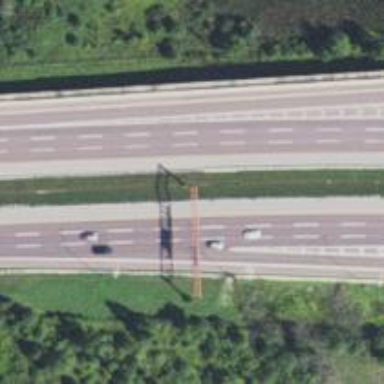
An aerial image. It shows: Motorway junction.